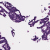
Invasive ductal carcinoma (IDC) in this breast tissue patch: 0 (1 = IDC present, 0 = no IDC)